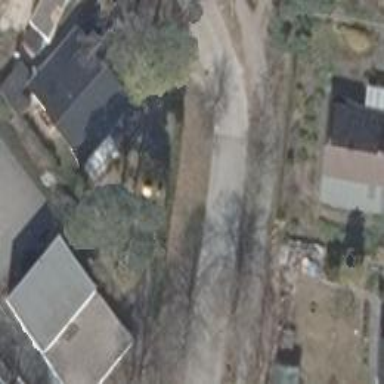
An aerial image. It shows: Residential road.